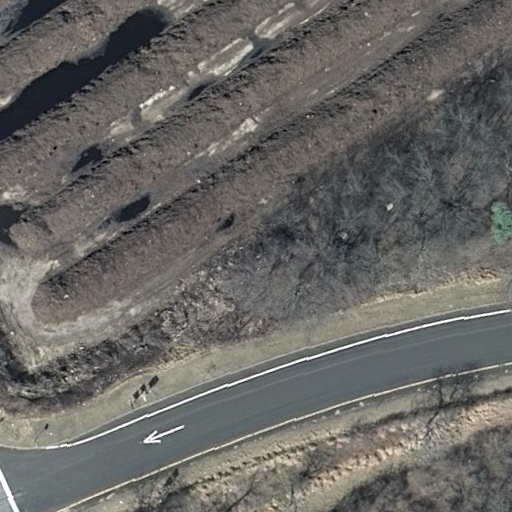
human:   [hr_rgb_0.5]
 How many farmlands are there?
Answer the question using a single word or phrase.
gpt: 1

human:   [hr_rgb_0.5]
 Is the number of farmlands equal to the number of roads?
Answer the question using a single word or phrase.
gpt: yes

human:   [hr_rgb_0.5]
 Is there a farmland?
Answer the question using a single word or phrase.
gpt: yes

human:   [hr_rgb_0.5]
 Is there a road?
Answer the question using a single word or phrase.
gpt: yes

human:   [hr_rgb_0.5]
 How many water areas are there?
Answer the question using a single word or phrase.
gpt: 0

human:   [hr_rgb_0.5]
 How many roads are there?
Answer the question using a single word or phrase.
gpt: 1

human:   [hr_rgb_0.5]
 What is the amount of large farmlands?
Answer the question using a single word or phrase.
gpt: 1

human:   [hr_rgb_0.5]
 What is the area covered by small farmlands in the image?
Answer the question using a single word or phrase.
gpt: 0m2

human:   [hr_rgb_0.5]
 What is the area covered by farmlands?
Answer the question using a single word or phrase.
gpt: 10299m2

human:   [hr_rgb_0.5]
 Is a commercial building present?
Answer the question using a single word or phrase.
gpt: no

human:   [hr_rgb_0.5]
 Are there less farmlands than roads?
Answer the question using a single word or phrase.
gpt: no

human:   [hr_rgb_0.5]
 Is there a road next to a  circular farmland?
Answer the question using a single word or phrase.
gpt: no

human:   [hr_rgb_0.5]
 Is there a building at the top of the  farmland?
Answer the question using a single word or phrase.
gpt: no

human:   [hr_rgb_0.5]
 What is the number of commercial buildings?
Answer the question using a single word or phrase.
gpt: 0

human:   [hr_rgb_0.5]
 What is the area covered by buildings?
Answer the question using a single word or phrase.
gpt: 0m2

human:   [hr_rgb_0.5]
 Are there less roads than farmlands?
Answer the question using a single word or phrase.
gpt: no

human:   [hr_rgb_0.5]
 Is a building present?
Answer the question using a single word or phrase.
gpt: no

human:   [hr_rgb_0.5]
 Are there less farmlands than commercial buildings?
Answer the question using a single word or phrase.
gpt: no

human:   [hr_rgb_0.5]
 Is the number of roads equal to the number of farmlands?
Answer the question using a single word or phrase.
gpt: yes

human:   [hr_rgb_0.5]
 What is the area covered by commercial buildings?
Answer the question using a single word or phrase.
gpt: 0m2

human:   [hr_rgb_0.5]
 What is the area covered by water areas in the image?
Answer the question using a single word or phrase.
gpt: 0m2

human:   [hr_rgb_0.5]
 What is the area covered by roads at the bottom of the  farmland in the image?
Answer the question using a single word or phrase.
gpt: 0m2

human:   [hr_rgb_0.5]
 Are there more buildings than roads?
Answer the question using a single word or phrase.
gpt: no

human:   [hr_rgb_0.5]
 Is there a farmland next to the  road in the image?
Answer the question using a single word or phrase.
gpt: yes

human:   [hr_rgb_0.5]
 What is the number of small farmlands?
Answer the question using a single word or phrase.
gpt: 0

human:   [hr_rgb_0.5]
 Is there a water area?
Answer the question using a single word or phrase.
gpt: no

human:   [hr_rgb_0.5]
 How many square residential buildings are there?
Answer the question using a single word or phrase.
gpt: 0

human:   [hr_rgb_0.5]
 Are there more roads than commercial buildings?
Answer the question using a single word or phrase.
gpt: yes

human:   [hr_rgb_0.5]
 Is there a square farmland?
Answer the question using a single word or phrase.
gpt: no

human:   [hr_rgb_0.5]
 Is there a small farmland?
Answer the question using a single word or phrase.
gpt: no

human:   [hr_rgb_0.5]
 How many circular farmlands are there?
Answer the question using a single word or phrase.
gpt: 0

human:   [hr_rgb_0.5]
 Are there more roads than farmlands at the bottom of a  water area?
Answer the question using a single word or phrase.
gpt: yes

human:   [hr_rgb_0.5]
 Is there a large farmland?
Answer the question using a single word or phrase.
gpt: yes

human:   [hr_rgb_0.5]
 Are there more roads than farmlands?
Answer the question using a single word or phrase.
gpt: no

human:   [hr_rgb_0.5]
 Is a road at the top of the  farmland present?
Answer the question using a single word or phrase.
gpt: no

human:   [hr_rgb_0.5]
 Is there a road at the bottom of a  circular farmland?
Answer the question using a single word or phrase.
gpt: no

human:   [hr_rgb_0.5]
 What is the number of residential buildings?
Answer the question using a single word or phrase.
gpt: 0

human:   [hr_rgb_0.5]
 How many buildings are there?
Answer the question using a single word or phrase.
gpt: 0

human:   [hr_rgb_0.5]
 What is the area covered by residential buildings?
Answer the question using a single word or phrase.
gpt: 0m2

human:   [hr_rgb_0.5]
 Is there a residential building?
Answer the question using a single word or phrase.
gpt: no

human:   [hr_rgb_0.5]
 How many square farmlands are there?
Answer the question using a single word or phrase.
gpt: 0

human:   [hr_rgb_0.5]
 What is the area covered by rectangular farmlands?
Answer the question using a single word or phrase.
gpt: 0m2

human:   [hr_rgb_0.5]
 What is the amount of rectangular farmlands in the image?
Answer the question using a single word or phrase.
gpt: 0

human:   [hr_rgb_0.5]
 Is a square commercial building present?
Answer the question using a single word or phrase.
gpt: no

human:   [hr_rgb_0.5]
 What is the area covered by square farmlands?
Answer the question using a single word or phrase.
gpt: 0m2

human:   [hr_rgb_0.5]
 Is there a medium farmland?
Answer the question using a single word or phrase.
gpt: no

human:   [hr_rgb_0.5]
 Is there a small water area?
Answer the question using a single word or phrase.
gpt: no

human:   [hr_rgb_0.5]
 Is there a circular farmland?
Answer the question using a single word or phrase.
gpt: no

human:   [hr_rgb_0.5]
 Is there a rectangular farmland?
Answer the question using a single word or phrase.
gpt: no

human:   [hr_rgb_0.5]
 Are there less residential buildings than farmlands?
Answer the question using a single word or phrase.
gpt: yes

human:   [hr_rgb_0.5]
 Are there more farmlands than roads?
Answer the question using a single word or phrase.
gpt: no

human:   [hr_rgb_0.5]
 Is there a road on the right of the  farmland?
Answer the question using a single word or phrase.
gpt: no

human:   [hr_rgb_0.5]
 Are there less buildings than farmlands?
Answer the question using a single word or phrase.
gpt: yes

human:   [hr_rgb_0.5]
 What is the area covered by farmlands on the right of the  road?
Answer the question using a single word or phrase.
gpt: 10299m2

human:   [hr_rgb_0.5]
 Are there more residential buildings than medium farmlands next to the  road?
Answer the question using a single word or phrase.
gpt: no

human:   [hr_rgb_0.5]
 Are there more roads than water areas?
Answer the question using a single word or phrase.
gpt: yes

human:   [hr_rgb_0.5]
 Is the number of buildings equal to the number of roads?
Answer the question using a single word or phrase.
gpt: no

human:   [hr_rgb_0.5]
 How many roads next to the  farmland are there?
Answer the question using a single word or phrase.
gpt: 1

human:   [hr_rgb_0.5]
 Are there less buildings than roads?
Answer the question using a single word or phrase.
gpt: yes

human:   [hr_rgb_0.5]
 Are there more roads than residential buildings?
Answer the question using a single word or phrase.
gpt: yes

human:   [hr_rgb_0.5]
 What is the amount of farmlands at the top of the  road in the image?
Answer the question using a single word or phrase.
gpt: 1

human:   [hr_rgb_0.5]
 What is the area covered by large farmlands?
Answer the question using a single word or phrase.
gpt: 10299m2

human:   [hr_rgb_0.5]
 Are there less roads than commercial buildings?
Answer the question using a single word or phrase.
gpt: no

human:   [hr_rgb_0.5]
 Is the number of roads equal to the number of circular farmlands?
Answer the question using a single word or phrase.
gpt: no